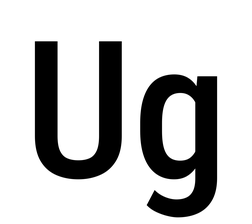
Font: Roboto_Condensed_Medium